Question: I use google chart line graph as a price graph. There is one value for each day or some days are missing.
The graph is not a function, but a curve. I mean there is a crimp on the graph, it goes back in time. There is something wrong between the end of January and the begging of February.

The graph is <URL> or here:
'''
<script type="text/javascript" src="https://www.google.com/jsapi"></script>
<script type="text/javascript">
google.load('visualization', '1.0', { 'packages': ['corechart'] });
google.setOnLoadCallback(drawChart);
function drawChart() {
drawChartInner('chart_div0', '/analyza/data?obec_id=554782&from=11%2F17%2F2013%2017%3A54%3A09&to=02%2F15%2F2014%2017%3A54%3A09&kat=1', 'Vyvoj cen bytu Prodej Praha');
drawChartInner('chart_div1', '/analyza/data?obec_id=554782&from=11%2F17%2F2013%2017%3A54%3A09&to=02%2F15%2F2014%2017%3A54%3A09&kat=8', 'Vyvoj cen bytu Pronajem Praha');
}
function drawChartInner(chartElement, surl, jvtitle) {
var jsonData = $.ajax({
url: surl,
dataType: "json",
async: false,
}).responseText;
var dataTable = new google.visualization.DataTable(jsonData);
var dataView = new google.visualization.DataView(dataTable);
var chart = new google.visualization.LineChart(document.getElementById(chartElement));
var options = {
legend: 'none',
pointSize: 3,
title: jvtitle,
vAxis: { title: 'Kc/m2' },
hAxis: { format: 'dd.MM. yyyy' },
};
chart.draw(dataView, options);
}
</script>
'''
and underlying datasource <URL> or here:
'''
{ "cols": [
{"id":"Datum","label":"Datum","type":"date"},
{"id":"Cena","label":"Cena","type":"number"}],"rows": [
{"c":[{"v":"Date(2013,11,18)","f":"11/18/2013"},{"v":47522.172,"f":"47522Kc/m2"}]},
{"c":[{"v":"Date(2013,11,19)","f":"11/19/2013"},{"v":47522.172,"f":"47522Kc/m2"}]},
{"c":[{"v":"Date(2013,11,20)","f":"11/20/2013"},{"v":47862.149,"f":"47862Kc/m2"}]},
{"c":[{"v":"Date(2013,11,21)","f":"11/21/2013"},{"v":47862.149,"f":"47862Kc/m2"}]},
{"c":[{"v":"Date(2013,11,22)","f":"11/22/2013"},{"v":47862.149,"f":"47862Kc/m2"}]},
{"c":[{"v":"Date(2013,11,23)","f":"11/23/2013"},{"v":47862.149,"f":"47862Kc/m2"}]},
{"c":[{"v":"Date(2013,11,24)","f":"11/24/2013"},{"v":47862.149,"f":"47862Kc/m2"}]},
{"c":[{"v":"Date(2013,11,25)","f":"11/25/2013"},{"v":47862.149,"f":"47862Kc/m2"}]},
{"c":[{"v":"Date(2014,01,24)","f":"1/24/2014"},{"v":48190.538,"f":"48191Kc/m2"}]},
{"c":[{"v":"Date(2014,01,25)","f":"1/25/2014"},{"v":48190.538,"f":"48191Kc/m2"}]},
{"c":[{"v":"Date(2014,01,27)","f":"1/27/2014"},{"v":48101.545,"f":"48102Kc/m2"}]},
{"c":[{"v":"Date(2014,01,28)","f":"1/28/2014"},{"v":48168.921,"f":"48169Kc/m2"}]},
{"c":[{"v":"Date(2014,01,29)","f":"1/29/2014"},{"v":47738.429,"f":"47738Kc/m2"}]},
{"c":[{"v":"Date(2014,01,30)","f":"1/30/2014"},{"v":47892.864,"f":"47893Kc/m2"}]},
{"c":[{"v":"Date(2014,01,31)","f":"1/31/2014"},{"v":48105.021,"f":"48105Kc/m2"}]},
{"c":[{"v":"Date(2014,02,01)","f":"2/1/2014"},{"v":48017.033,"f":"48017Kc/m2"}]},
{"c":[{"v":"Date(2014,02,02)","f":"2/2/2014"},{"v":48233.741,"f":"48234Kc/m2"}]},
{"c":[{"v":"Date(2014,02,03)","f":"2/3/2014"},{"v":48956.097,"f":"48956Kc/m2"}]},
{"c":[{"v":"Date(2014,02,04)","f":"2/4/2014"},{"v":48865.456,"f":"48865Kc/m2"}]},
{"c":[{"v":"Date(2014,02,05)","f":"2/5/2014"},{"v":49222.782,"f":"49223Kc/m2"}]},
{"c":[{"v":"Date(2014,02,06)","f":"2/6/2014"},{"v":48510.947,"f":"48511Kc/m2"}]},
{"c":[{"v":"Date(2014,02,08)","f":"2/8/2014"},{"v":49209.499,"f":"49209Kc/m2"}]},
{"c":[{"v":"Date(2014,02,09)","f":"2/9/2014"},{"v":49135.071,"f":"49135Kc/m2"}]},
{"c":[{"v":"Date(2014,02,10)","f":"2/10/2014"},{"v":49430.235,"f":"49430Kc/m2"}]}]}
'''
I believe I use the correct datetime format Date(2014,01,31)
I don't understand what I am doing wrong.
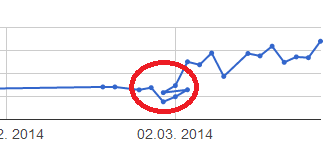
Answer: Finally I have found a problem. As a <URL>".
Now it works.